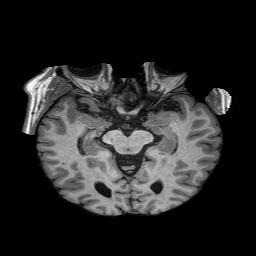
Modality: T1w
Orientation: coronal
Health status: healthy